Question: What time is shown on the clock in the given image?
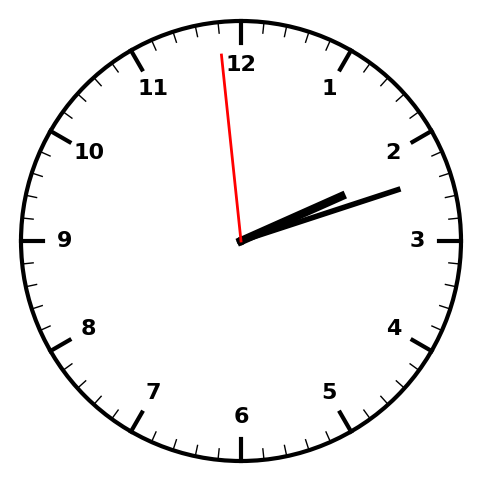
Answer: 02:11:59